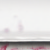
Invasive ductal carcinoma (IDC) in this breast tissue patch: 0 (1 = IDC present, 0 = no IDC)